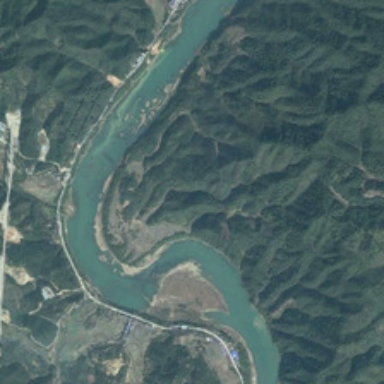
A blue river on both sides of the hills .